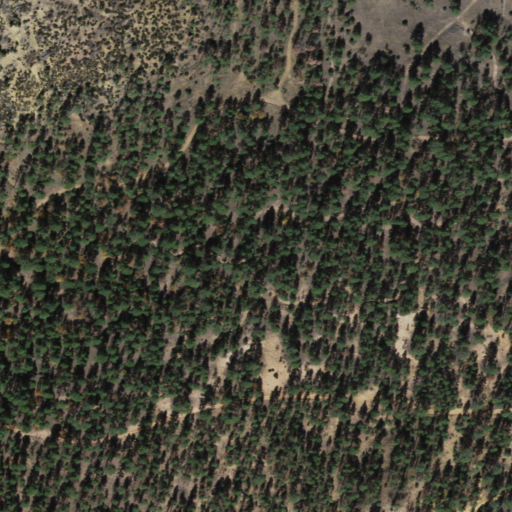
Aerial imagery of valley in Arizona named Deer Lick Canyon containing evergreen forest, shrub, and open development